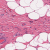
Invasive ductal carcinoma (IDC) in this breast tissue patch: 0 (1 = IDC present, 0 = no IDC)